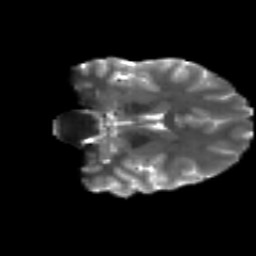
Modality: T2w
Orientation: coronal
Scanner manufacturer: siemens
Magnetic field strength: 3 T
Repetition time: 4.16 s
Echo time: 0.0806 s